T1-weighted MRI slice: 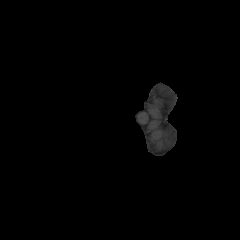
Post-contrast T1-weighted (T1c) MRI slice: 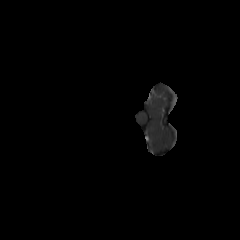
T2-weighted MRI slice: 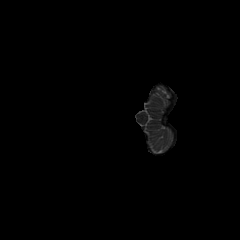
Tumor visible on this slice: no